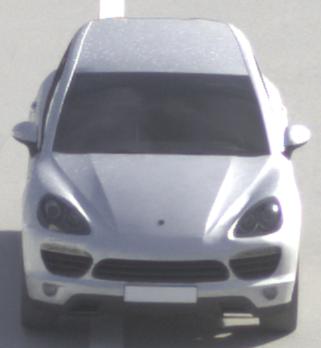
Make: Porsche
Model: Cayenne
Detailed model: Cayenne (958)
Model produced from: 2010/05
Model produced until: 2014/07
Doors: 5
Color: white
Road condition: dry road
Daytime: morning or afternoon
Contrast: high contrast